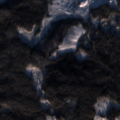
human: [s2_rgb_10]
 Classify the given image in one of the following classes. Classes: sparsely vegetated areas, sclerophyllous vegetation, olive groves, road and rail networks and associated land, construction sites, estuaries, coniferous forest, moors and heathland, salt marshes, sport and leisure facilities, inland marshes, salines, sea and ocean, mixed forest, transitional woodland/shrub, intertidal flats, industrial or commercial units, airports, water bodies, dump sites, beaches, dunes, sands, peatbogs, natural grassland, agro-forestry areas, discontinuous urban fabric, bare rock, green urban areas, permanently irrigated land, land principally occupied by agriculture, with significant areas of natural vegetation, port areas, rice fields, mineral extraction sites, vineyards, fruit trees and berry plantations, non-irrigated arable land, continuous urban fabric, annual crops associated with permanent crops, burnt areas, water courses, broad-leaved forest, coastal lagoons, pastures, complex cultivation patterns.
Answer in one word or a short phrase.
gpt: coniferous forest, transitional woodland/shrub